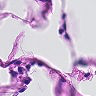
Metastatic tissue present: no